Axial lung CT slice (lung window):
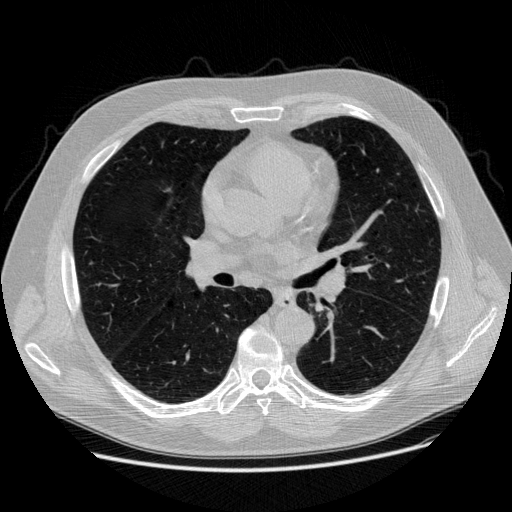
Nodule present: no